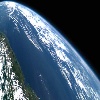
Label: water